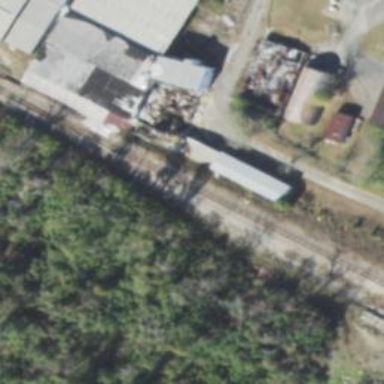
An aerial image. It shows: Railway siding with rails.